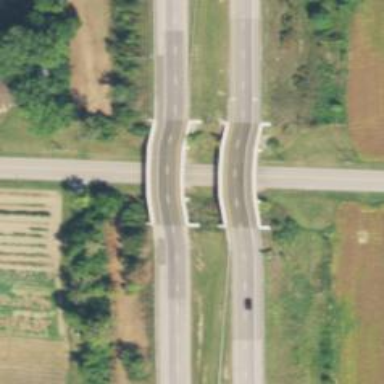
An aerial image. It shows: Motorway bridge.